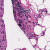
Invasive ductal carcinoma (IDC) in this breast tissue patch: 1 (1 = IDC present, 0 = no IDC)